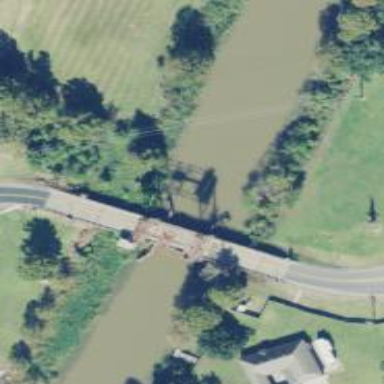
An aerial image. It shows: Secondary road crossing lift bridge.